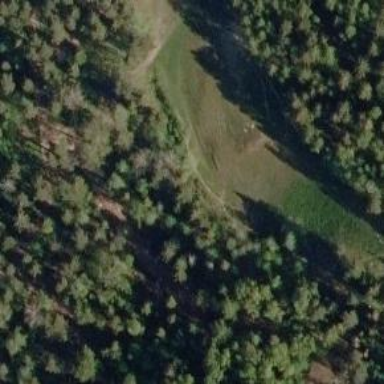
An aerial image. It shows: Path with excellent visibility for trail.